Question: I want to calculate 'w' for 'j=0 to n' in the below function. Is there any already written library for this in FORTRAN?

Actually I want to write a program that get 'n' from the user, and print 'w' in output. What shall I do for differential and for creating the equation 'Ln(x)'?
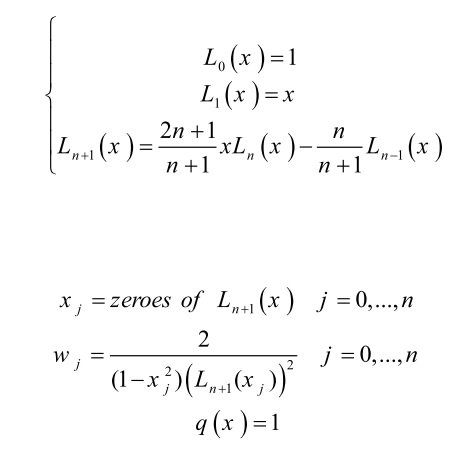
Answer: That recurrence relation will generate the n-th order Legendre polynomial, and from the x and w, I assume you are writing a program to perform Gauss-Legendre integration (no idea why the q(x) is there).
This <URL> that calculates the nodes and weights using a tridiagonal-eigenvalue method and writing them to an external file. You could try and collect all of the contained functions and place them into a module for run-time calculation of the nodes and weights.